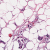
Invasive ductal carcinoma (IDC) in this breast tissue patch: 0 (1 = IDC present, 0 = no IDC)